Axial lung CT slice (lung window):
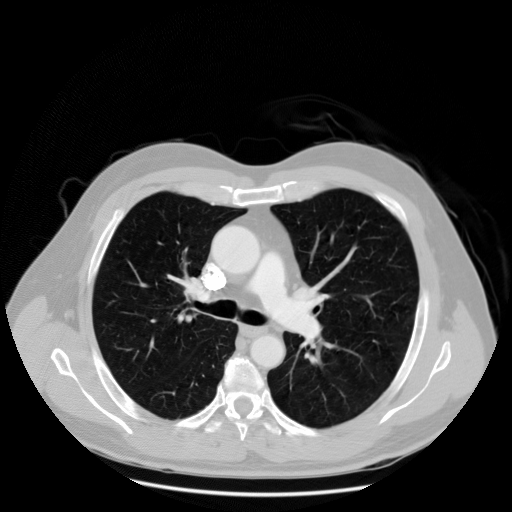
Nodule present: no